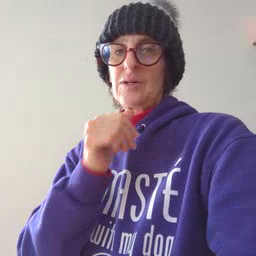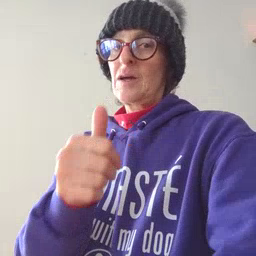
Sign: not